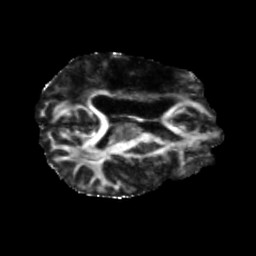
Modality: FA
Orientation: axial
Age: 46
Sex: male
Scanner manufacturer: siemens
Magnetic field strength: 3 T
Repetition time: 5.47 s
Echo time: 0.0854 s